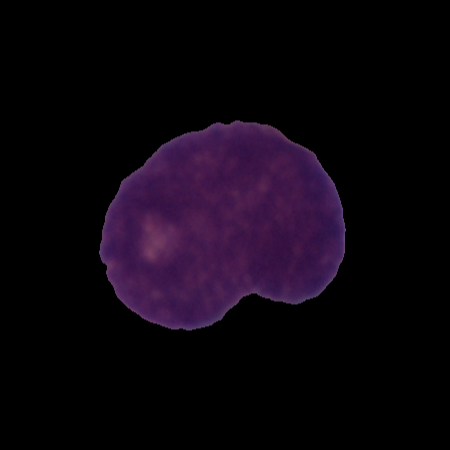
Label: cancer